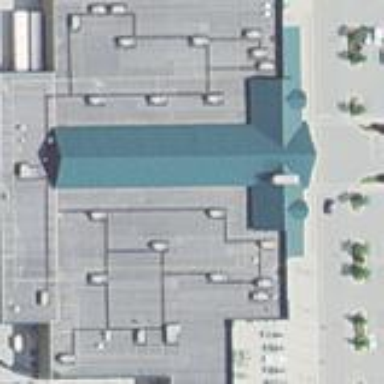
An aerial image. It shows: Retail building.